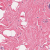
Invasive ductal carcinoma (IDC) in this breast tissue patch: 0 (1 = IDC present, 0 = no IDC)